Question: New to rails, I've been trying to create a text box using form_for since I have multiple inputs in my form,
Currently my site looks like this

Can someone help me align the box to the center, and possibly put the comments on the top left corner beside the box
Code looks like this:
'''
<div class="row">
<div class="col-xs-12 col-sm-6 col-sm-offset-3">
<%= form_for(:static_pages,url: about_path, :html =>{:class => 'form-horizontal'}) do |f| %>
<fieldset>
<div class = "center form-group">
<%= f.label :name, :class => "col-sm-2 control-label" %>
<div class = "col-sm-10">
<%= f.text_field :name , :class => "form-control" %>
</div>
</div>
<div class = "center form-group">
<%= f.label :email, :class => "col-sm-2 control-label" %>
<div class = "col-sm-10">
<%= f.text_field :email , :class => "form-control" %>
</div>
</div>
<div class = "center form-group">
<%= f.label :comments, :class => "col-sm2 control-label" %>
<div class = "col-sm-10">
<%= text_area_tag 'comment', nil,rows: 10, cols: 60, class: 'comment_input'%>
</div>
</div>
<div class = "center form-actions">
<%= f.submit "Submit", class: "btn btn-lg btn-primary" %>
</div>
</fieldset>
<%end%>
</div>
</div>
'''
Sorry as you can see, I'm pretty bad with html too. Your help is greatly appreciated!
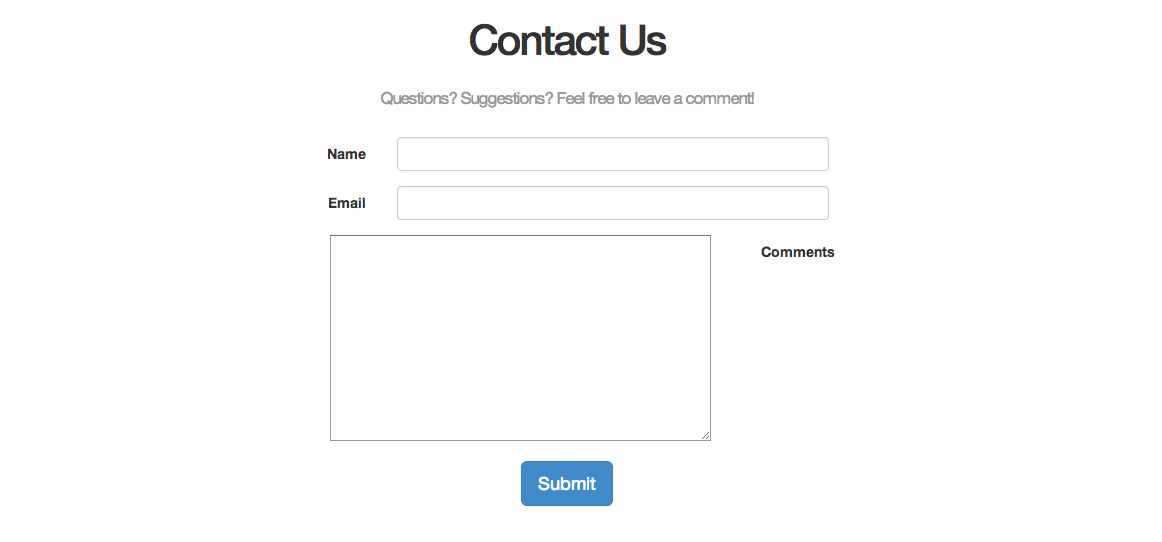
Answer: not sure that you want to align all input fields at same level..
Here is the css code you have to implement and I hope everything will be perfect.
'''
.center form-group{overflow:hidden; clear:left;padding: 5px;}
label{float:left;line-height: 21px;width: 120px;}
.col-sm-10(width: 120px;border: 1px solid #D1D1D1;border-radius: 2px; color: #4D4D4D;width: 200px;)
'''
Regards,